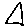
Label: triangle